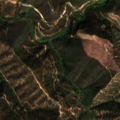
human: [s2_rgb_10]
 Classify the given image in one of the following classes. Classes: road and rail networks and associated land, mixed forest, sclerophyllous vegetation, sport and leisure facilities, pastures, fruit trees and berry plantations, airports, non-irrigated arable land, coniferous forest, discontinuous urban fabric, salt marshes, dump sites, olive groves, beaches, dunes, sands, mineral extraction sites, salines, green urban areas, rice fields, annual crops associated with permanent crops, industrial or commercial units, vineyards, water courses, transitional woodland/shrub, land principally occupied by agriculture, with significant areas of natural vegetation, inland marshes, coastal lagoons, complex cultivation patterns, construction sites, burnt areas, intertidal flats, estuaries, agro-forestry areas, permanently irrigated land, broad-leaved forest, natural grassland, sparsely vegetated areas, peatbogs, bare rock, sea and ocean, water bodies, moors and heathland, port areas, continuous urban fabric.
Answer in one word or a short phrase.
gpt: broad-leaved forest, sclerophyllous vegetation, transitional woodland/shrub